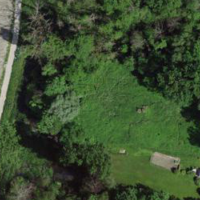
EUNIS habitat code: 44
Species observed at this site:
Vincetoxicum hirundinaria